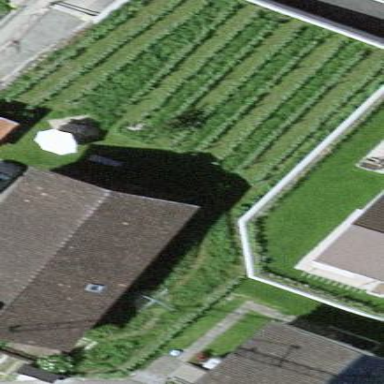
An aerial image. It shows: Vineyard with grape crops.